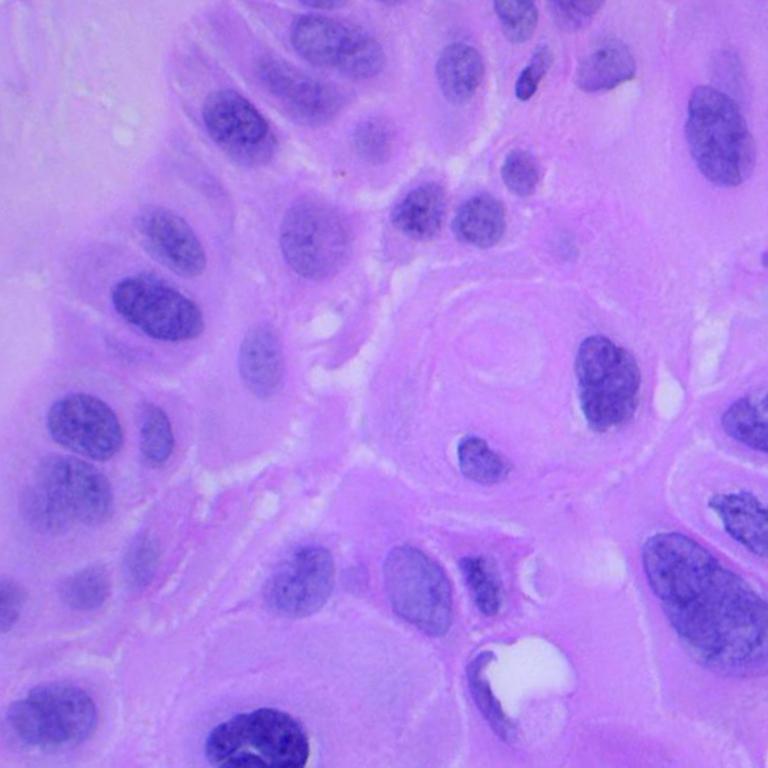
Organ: lung
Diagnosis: squamous carcinomas